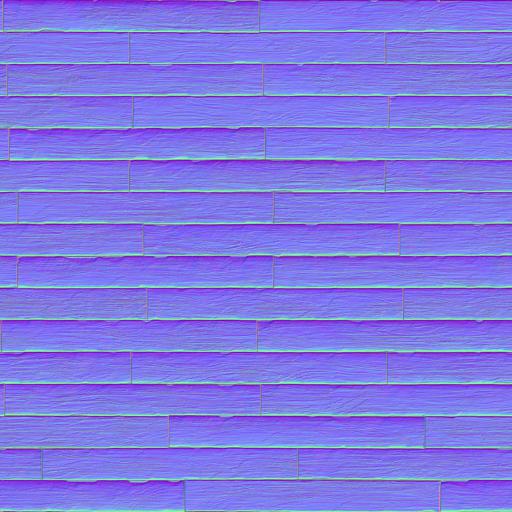
nailed nails planks rough wood wooden